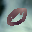
Label: 0